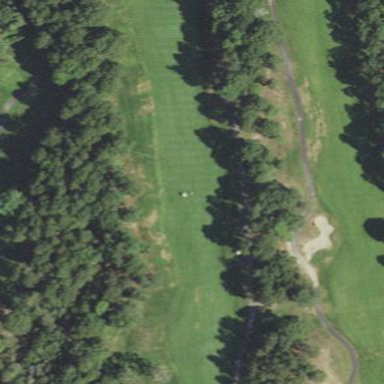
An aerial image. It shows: Grassy area designated as golf fairway.